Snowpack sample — Buffalo Mountain, Silverthorne, Colorado, USA (1/25/25, 10:11 AM MST)
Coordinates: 39.6222, -106.1139
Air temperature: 22 °F
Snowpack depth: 110 cm
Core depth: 40 cm
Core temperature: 46.4 °F
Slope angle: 12°, slope face: 102°
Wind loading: high
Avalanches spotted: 0
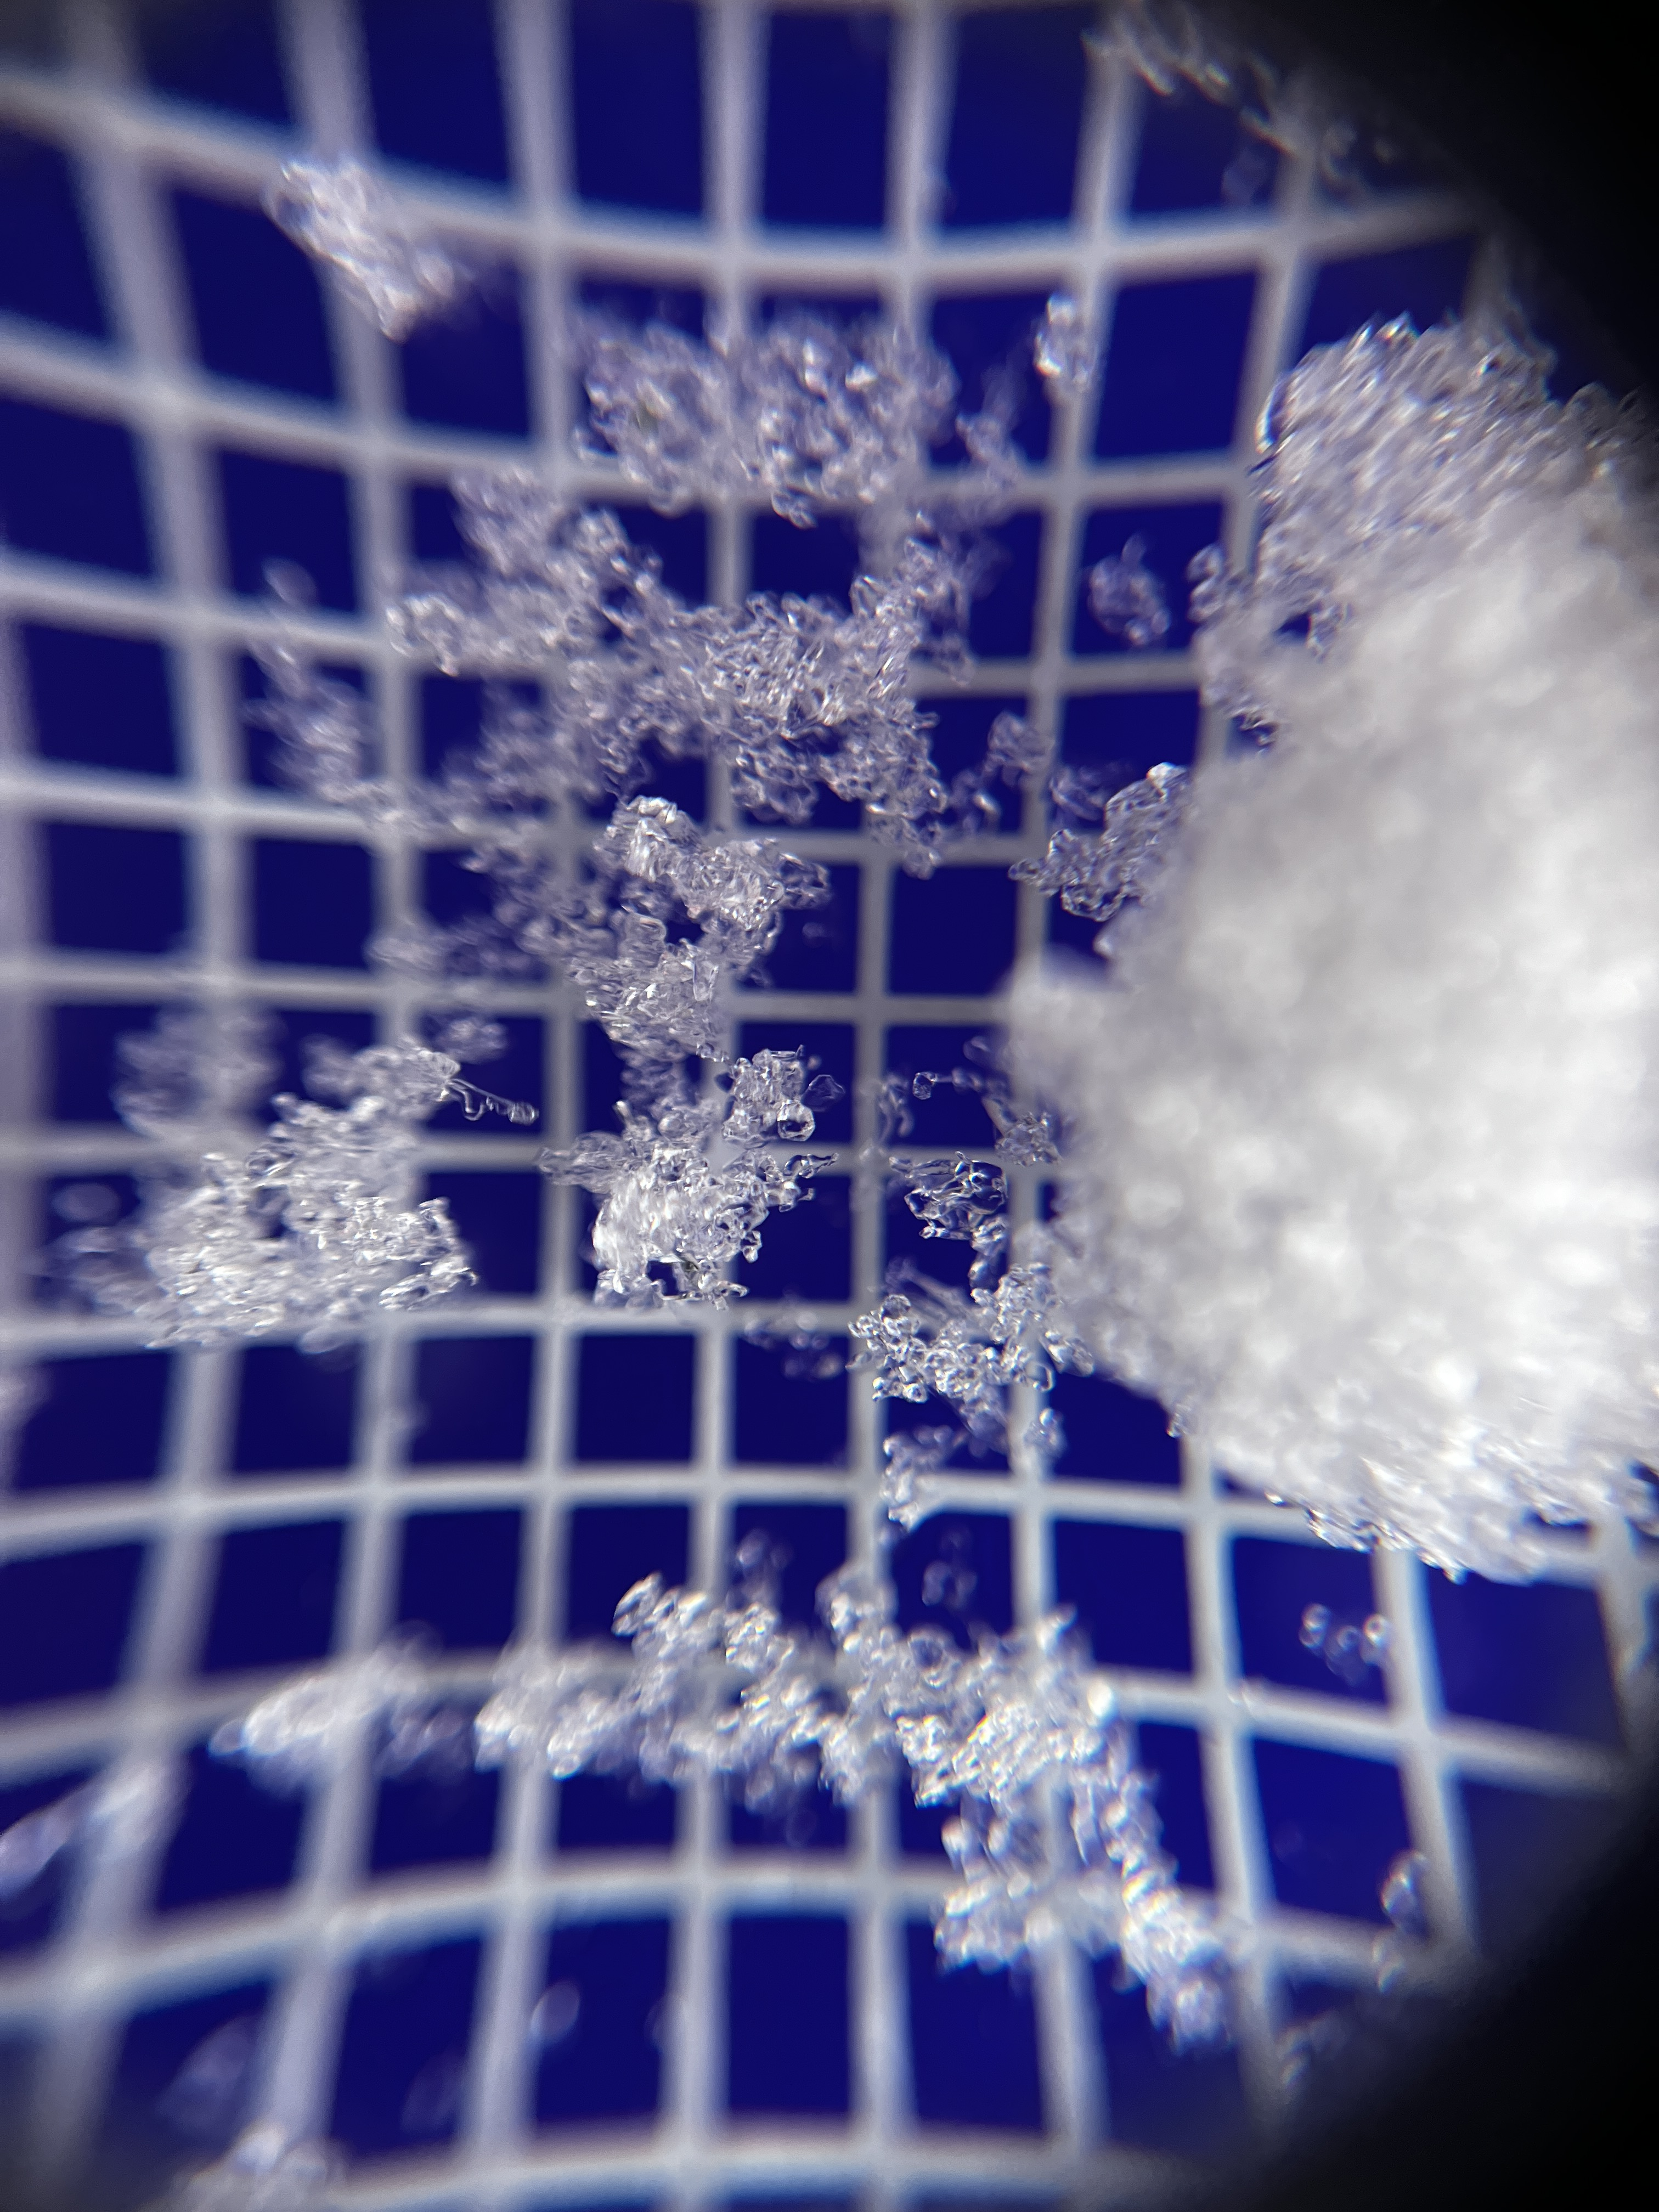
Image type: magnified_profile
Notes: No avalanches nearby, collected on the outskirts of a fire break 15 meters from the treeline, on way to Buffalo and Red Mountain